【题型】填空题　【知识点】平面几何　【难度】easy
如图，在 $\triangle ABC$ 中，$AE$ 是 $BC$ 边上的中线，点 $G$ 是 $\triangle ABC$ 的重心，过点 $G$ 作 $GF \parallel AB$ 交 $BC$ 于点 $F$，若 $EF=2$，那么 $BC$ 长为\_\_\_\_\_\_。

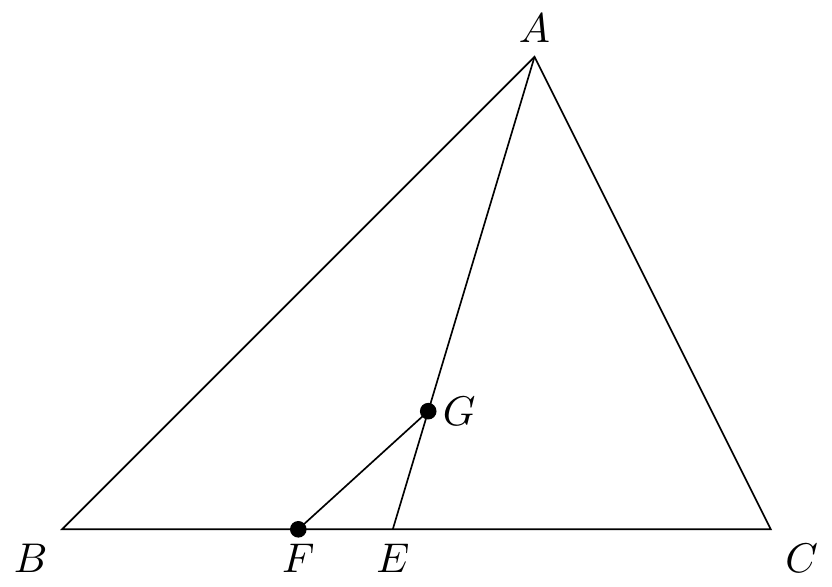
【解答】
解：$\because$ 点 $G$ 是 $\triangle ABC$ 的重心，$GF \parallel AB$。

$\dfrac{AG}{GE} = \dfrac{BF}{EF} = 2$，

$\because EF = 2$，

$\therefore BF = 4$，

$\therefore BE = 6$，

$\because AE$ 是 $BC$ 边上的中线，

$\therefore BC = 2BE = 12$，

故答案为 $12$。